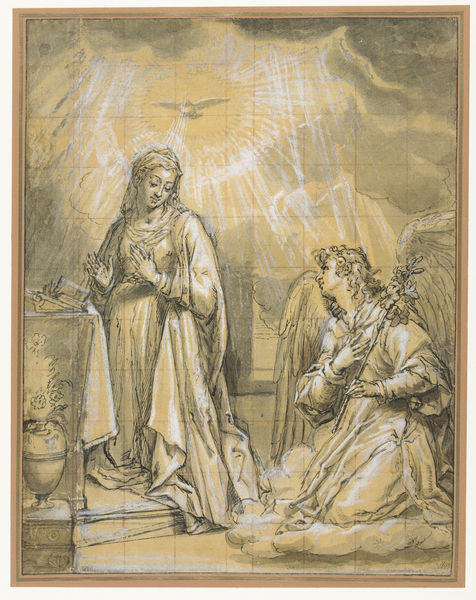
Titel: Annunciatie
Künstler: Peter de Witte
Standort: Amsterdam
Institution: Rijksmuseum
Schlagwörter: hands, religious, white, women, black, dress, gold, gray, hair, robe, table, woman, yellow, flowers, pot, vase, angel, angels, classical, cloud, clouds, heaven, sky, sun, light, drawing, black and white, mother, bird, monochrome, sketch, desk, wings, love, leaves, prayer, pastel, pencil, religion, squares, cloth, dove, pigeon, fingers, god, goddess, book, learning, chalk, fresco, paint, maria, mary, grid, bible, stick, annunciation, mural, praying, lily, sepia, knee, pain, image, halo, holy, kneel, virgin mary, spirit, jar, rembrandt, gabriel, alter, rays, devotion, ray, holy spirit, wase, vasse, hly spirit, anucciation, olive brance, dialog, rembrandty, holy spirit dove, holy spiirt, woman women